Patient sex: M
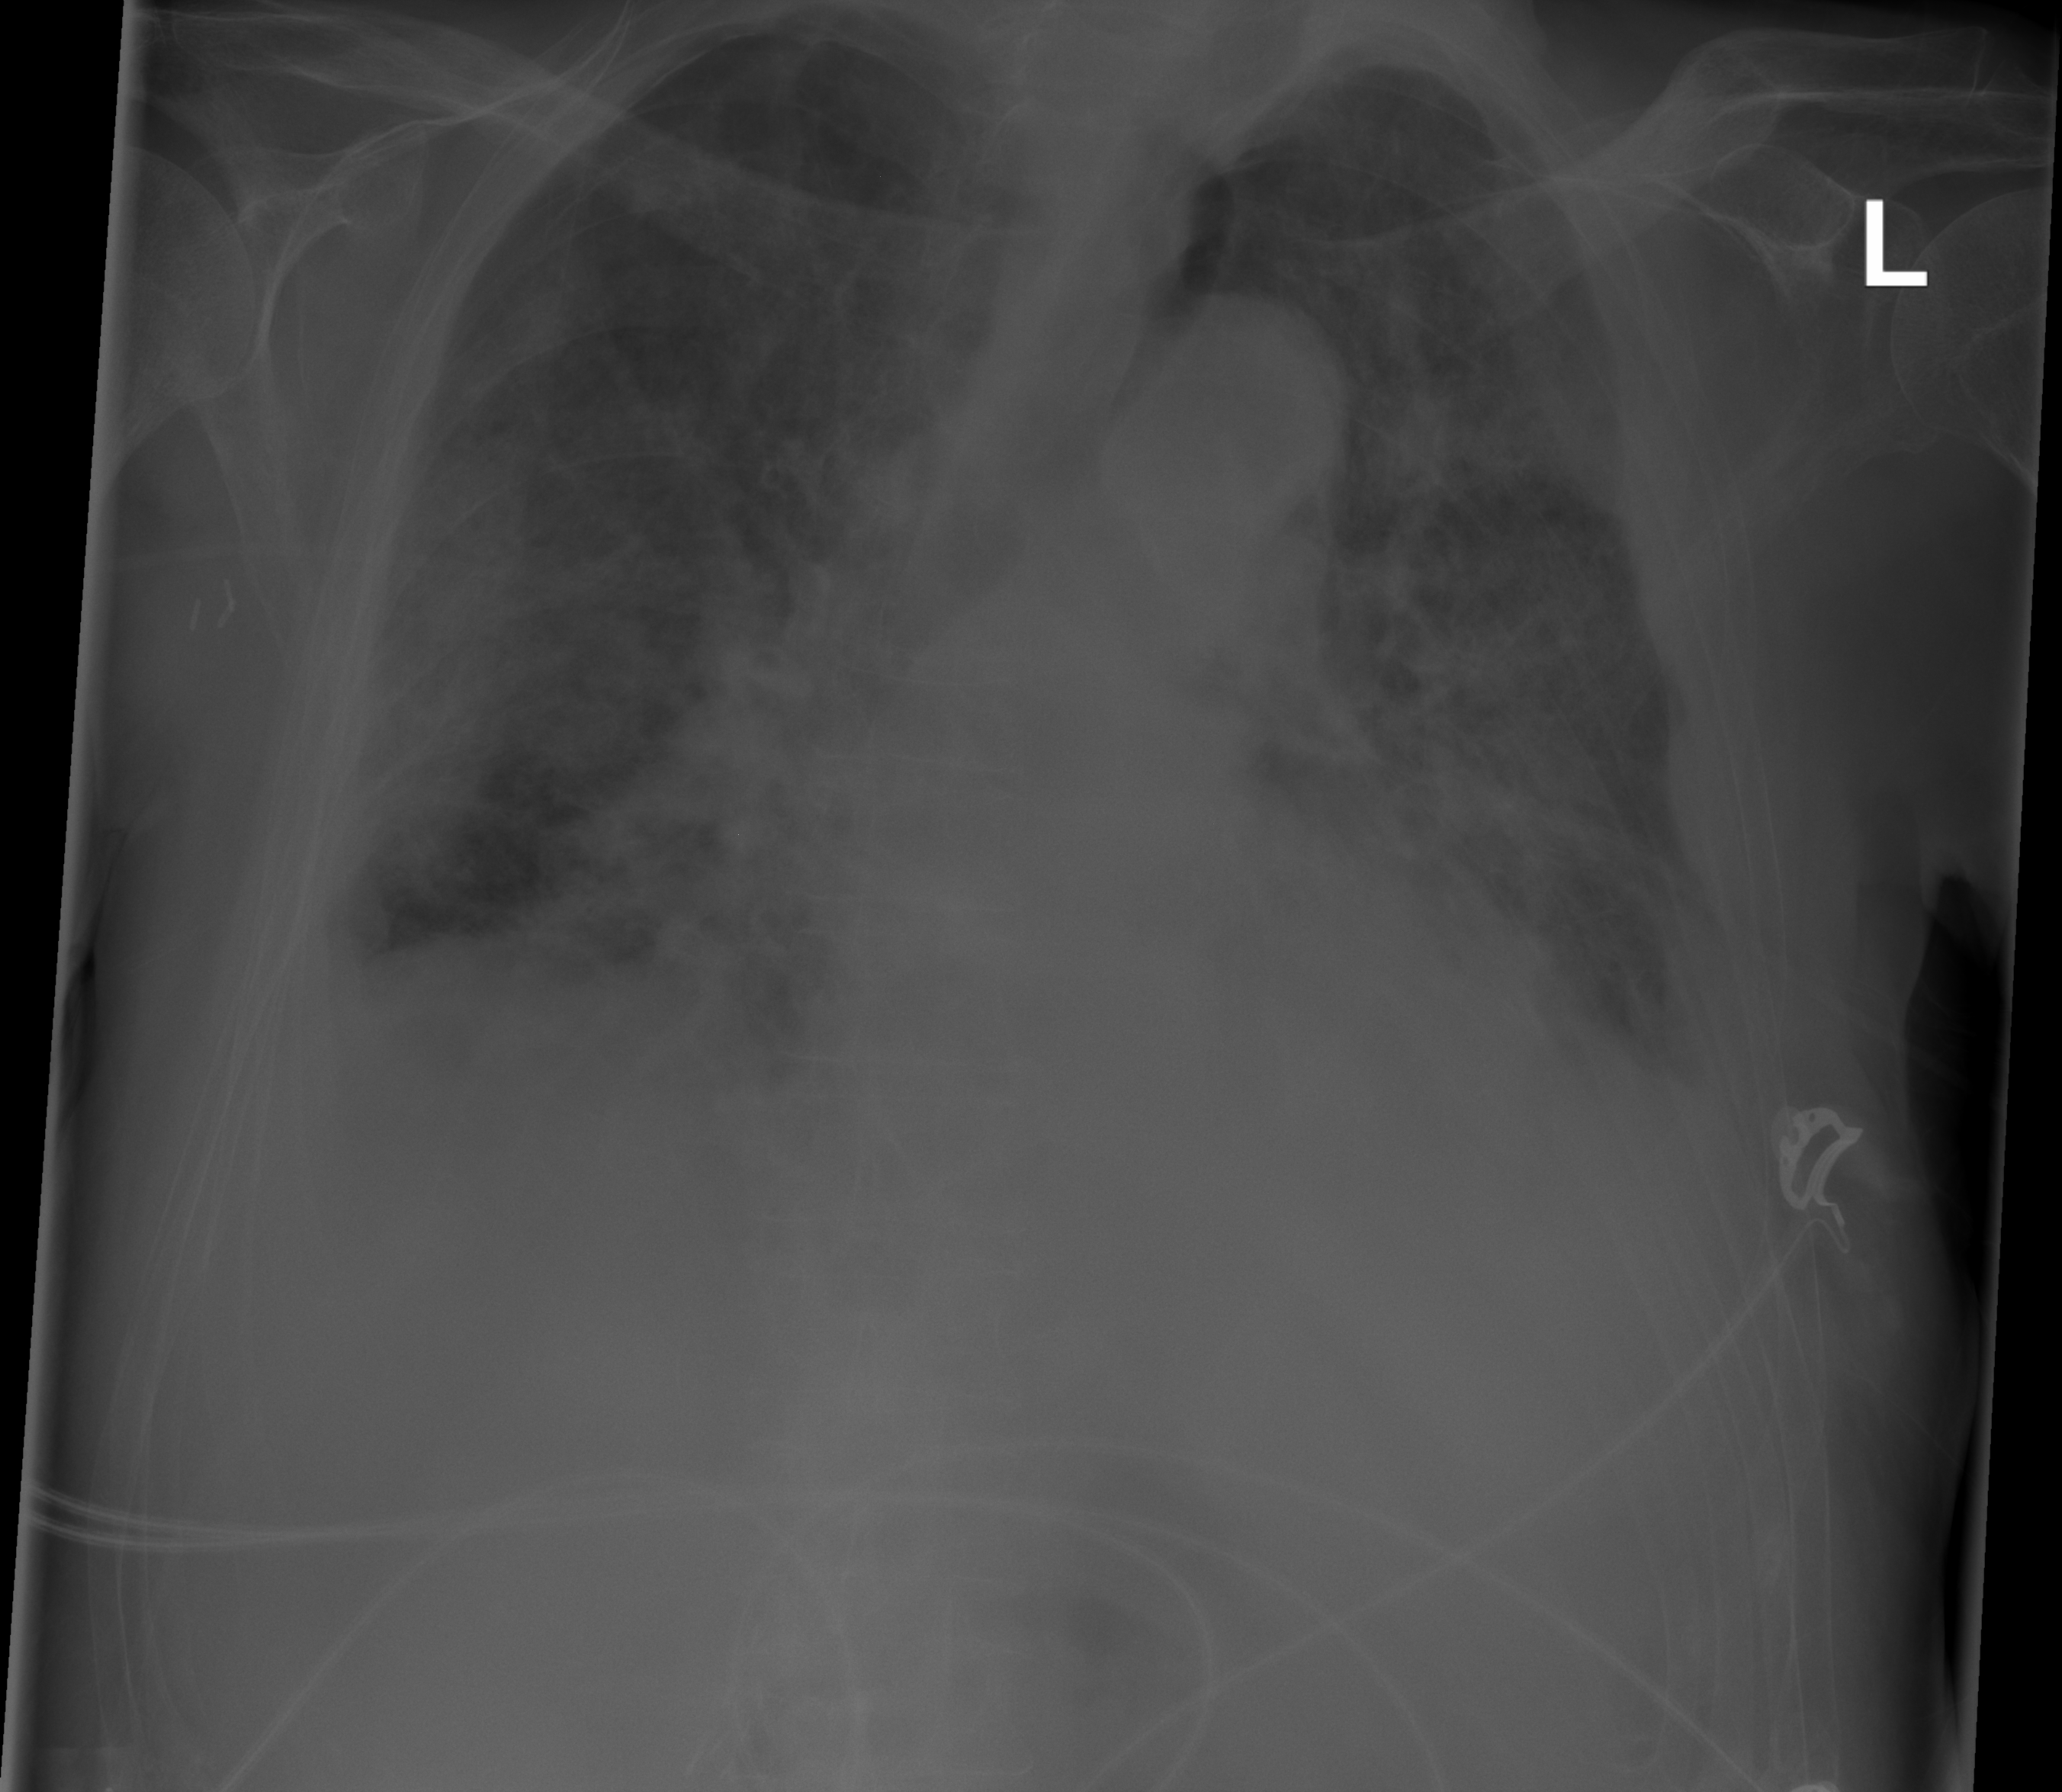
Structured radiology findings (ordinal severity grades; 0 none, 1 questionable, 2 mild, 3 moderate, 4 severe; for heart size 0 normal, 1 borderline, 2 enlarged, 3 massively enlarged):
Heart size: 2
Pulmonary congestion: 0
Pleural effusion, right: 2
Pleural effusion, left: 2
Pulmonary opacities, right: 3
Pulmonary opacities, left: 3
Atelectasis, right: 0
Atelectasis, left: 0